Question: Hello i've checked some posts but couldn't find any useful info on my problem. I've successfully added a button but sometimes backbutton appears on top.
My code:
'''
self.navigationItem.leftBarButtonItem = nil;
self.navigationItem.backBarButtonItem = nil;
[self.navigationItem setHidesBackButton:YES];
UIButton *btn = [UIButton backButton];
[btn addTarget:self action:@selector(popView) forControlEvents:UIControlEventTouchUpInside];
UIBarButtonItem *barBtn = [[UIBarButtonItem alloc] initWithCustomView:btn];
self.navigationItem.leftBarButtonItem = barBtn;
[barBtn release];
'''
result:

So maybe someone had some similar problems or knows what am i doing wrong?
Thanks in advance!
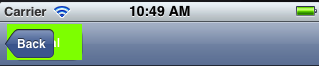
Answer: Finally i've found what was it. There was some problems with navigation controller and presenting view controllers, so after fixing them this bug is gone.